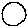
Label: circle